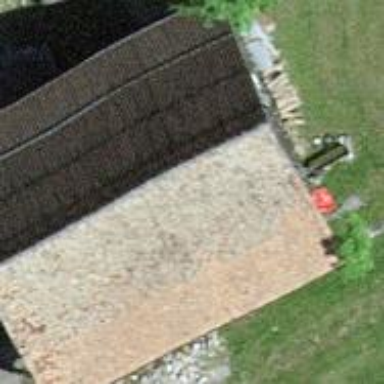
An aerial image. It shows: Barn.